Field crop: maize
Growth stage: 2
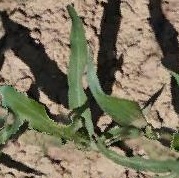
Species: maize